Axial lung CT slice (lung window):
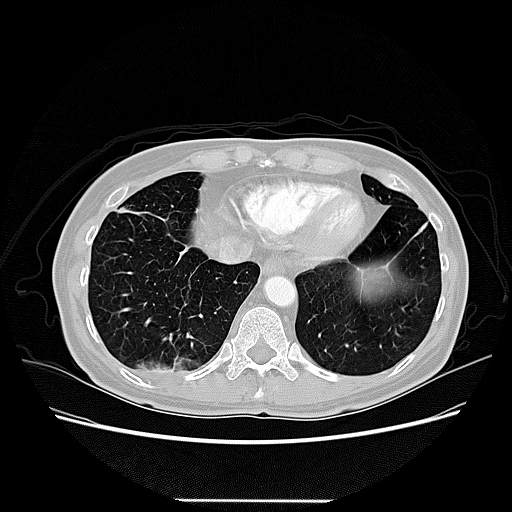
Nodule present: no